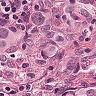
Metastatic tissue present: yes